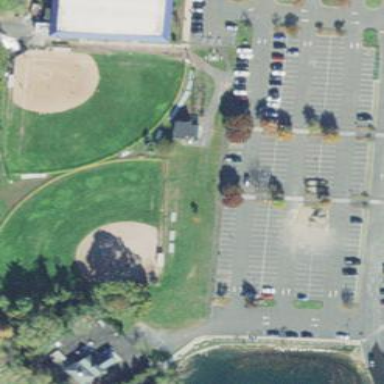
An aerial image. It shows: Softball pitch for leisure sports.